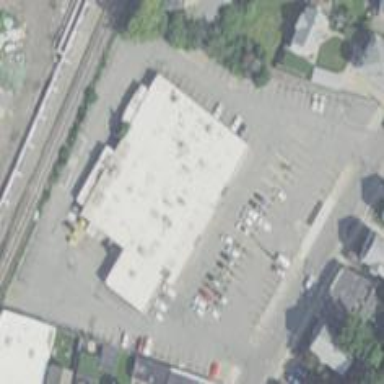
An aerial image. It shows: Retail area.